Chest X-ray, AP view. Patient: 64 years old, sex M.
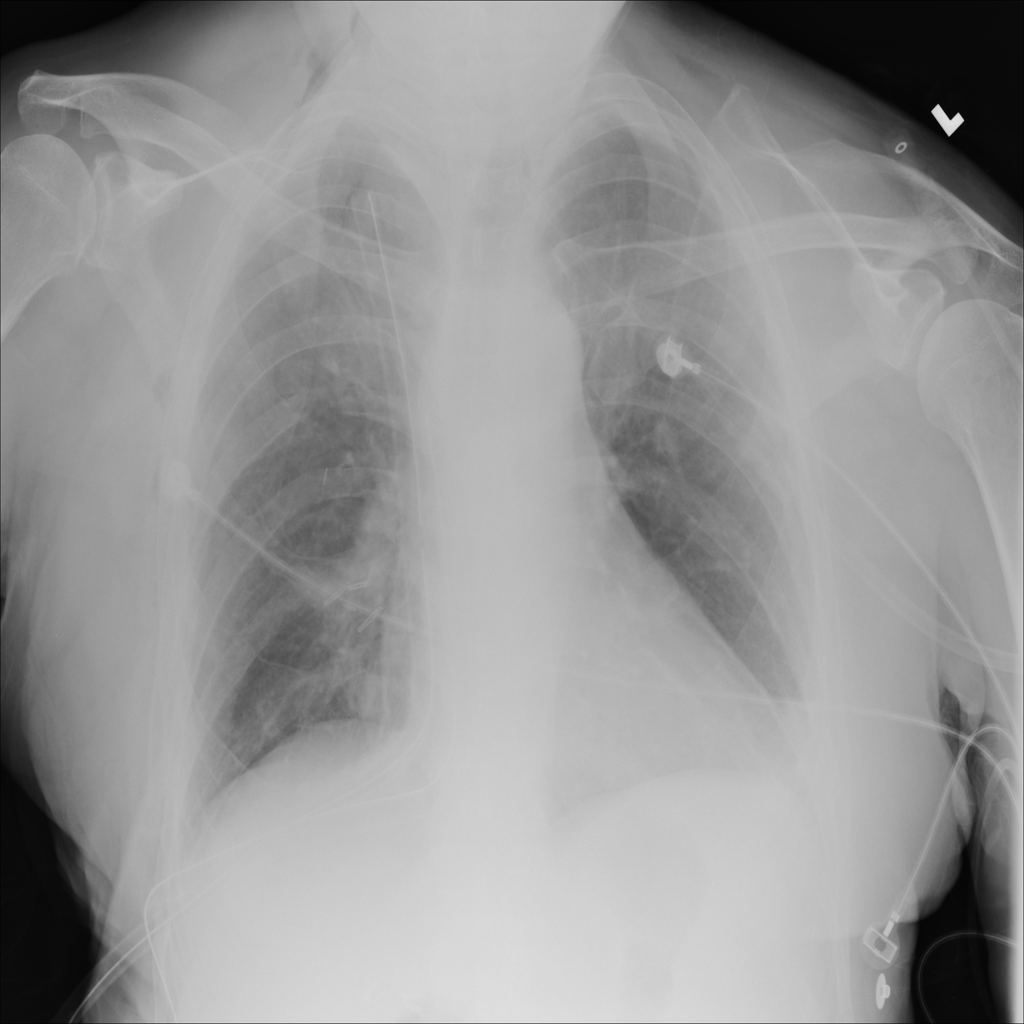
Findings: Emphysema